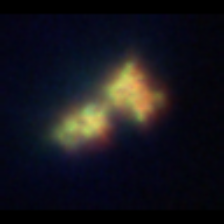
Taxon: Unknown_detritus
Group: Unknown